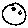
Label: moon